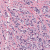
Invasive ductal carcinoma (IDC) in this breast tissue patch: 1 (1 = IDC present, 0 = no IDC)